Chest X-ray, PA view. Patient: 77 years old, sex M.
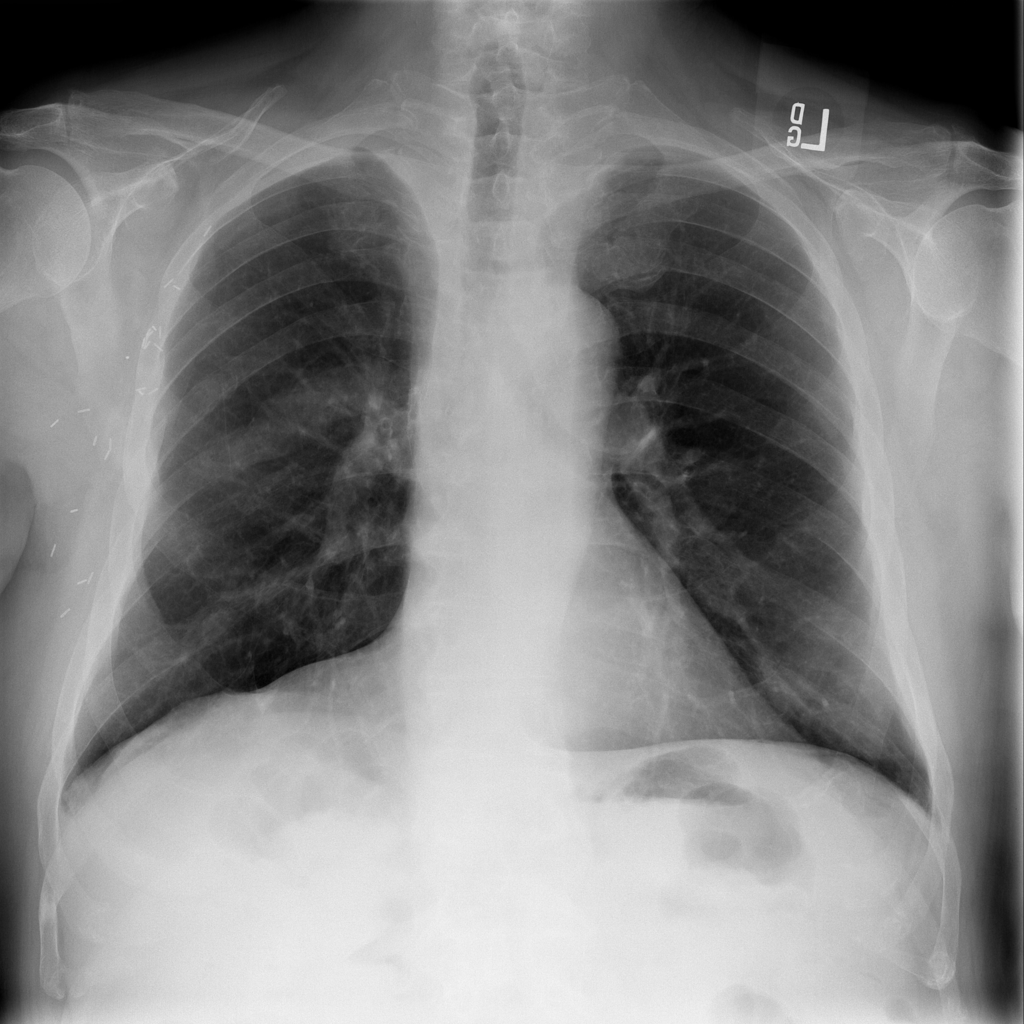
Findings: Pleural_Thickening